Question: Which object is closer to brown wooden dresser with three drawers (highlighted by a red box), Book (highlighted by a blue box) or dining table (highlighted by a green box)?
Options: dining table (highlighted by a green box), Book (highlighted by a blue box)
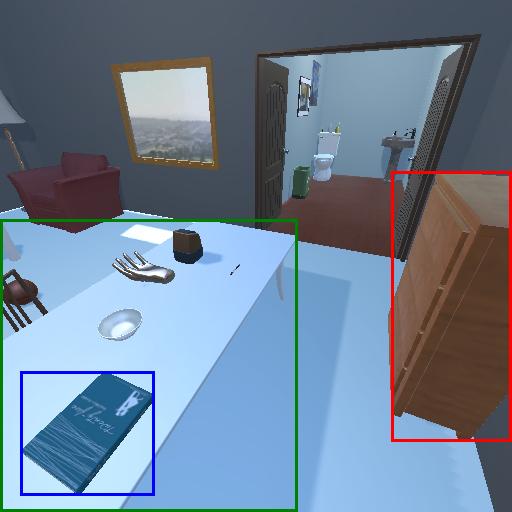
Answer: dining table (highlighted by a green box)